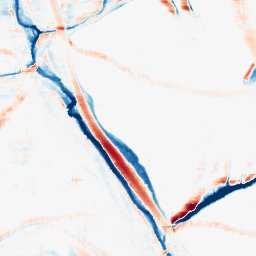
Category: morphological
Decomposition family: morphological_rect
Decomposition parameters: operation: average
width: 20
height: 10
Upsampling method: cubic_catmull_rom
Upsampling parameters: scale: 8
Upsampling scale: 8